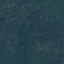
Land use / land cover class: Forest